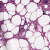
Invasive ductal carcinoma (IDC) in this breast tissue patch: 1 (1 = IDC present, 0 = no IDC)